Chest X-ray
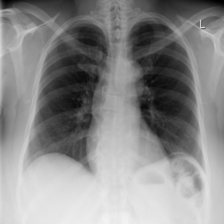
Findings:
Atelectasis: negative
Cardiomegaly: negative
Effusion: negative
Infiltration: negative
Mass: negative
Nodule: negative
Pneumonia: negative
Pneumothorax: negative
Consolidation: negative
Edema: negative
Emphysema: negative
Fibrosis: negative
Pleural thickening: negative
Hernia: negative